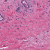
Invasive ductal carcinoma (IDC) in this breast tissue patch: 0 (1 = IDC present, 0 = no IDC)